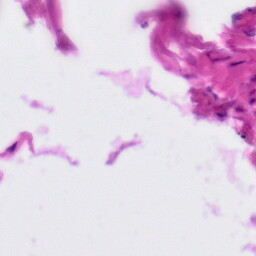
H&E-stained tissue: Tonsil